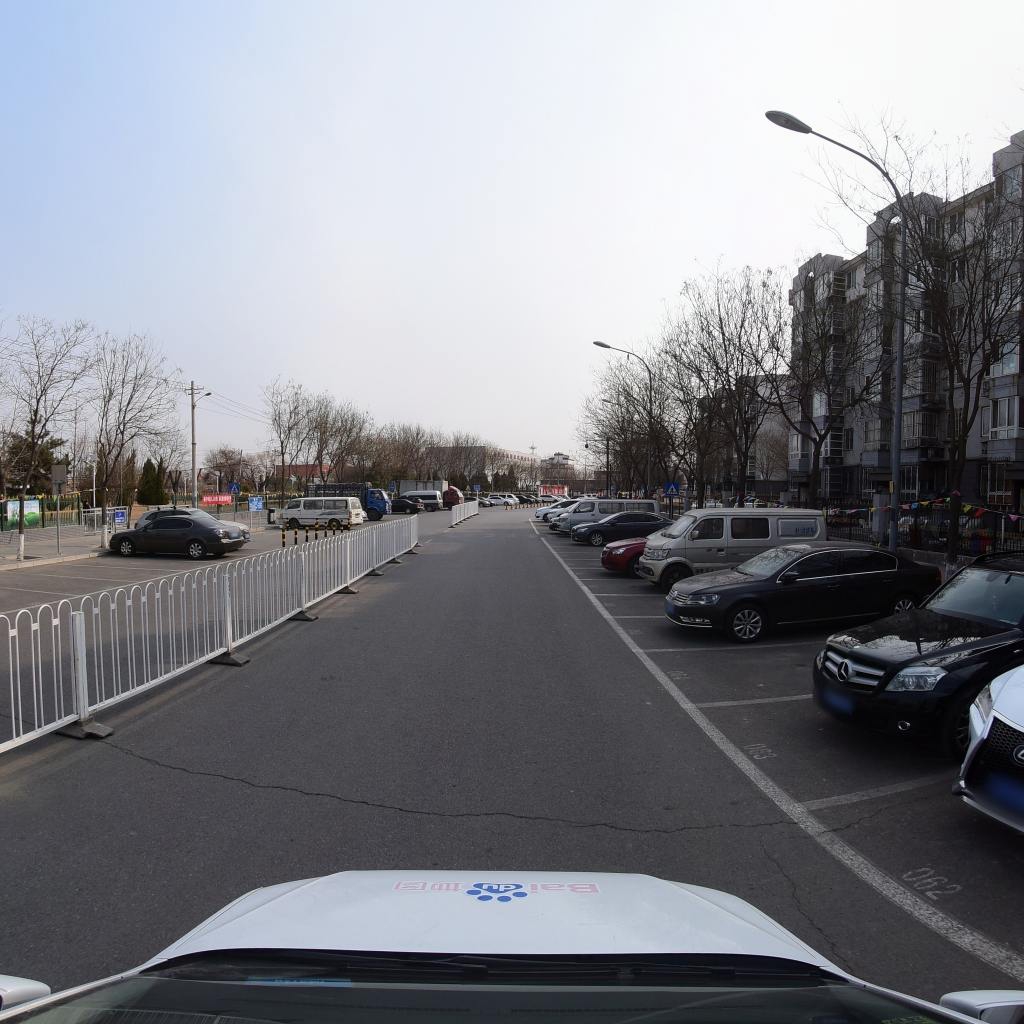
Region: Fengtai
Road damage annotations: transverse crack, longitudinal crack, transverse crack